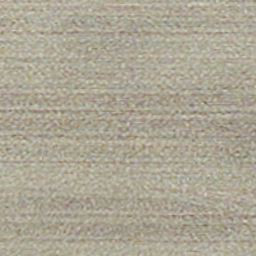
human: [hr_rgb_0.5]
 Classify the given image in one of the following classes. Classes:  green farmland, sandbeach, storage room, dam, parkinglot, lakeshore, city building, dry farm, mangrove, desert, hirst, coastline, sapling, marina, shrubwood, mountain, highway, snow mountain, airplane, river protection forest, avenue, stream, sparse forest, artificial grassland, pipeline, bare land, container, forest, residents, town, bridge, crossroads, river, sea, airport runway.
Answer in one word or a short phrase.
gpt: dry farm